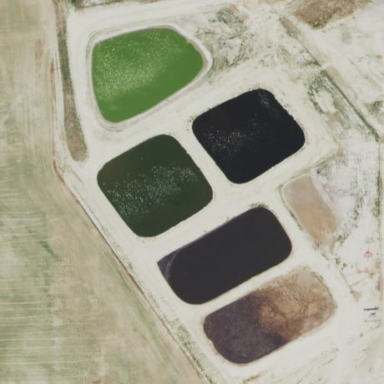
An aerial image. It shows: Sewage reservoir.